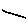
Label: line